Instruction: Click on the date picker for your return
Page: home
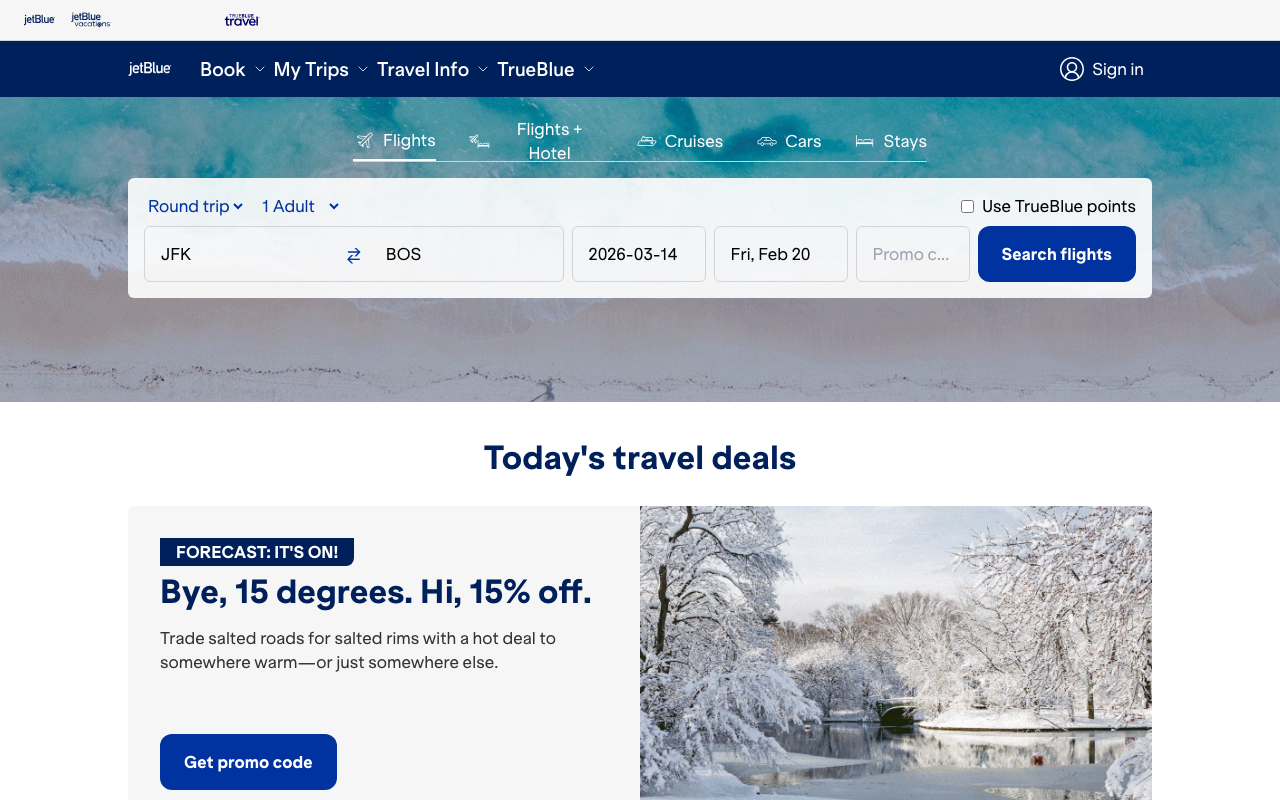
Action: click